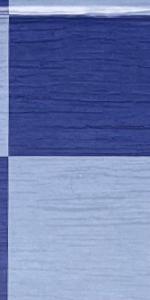
Label: Empty